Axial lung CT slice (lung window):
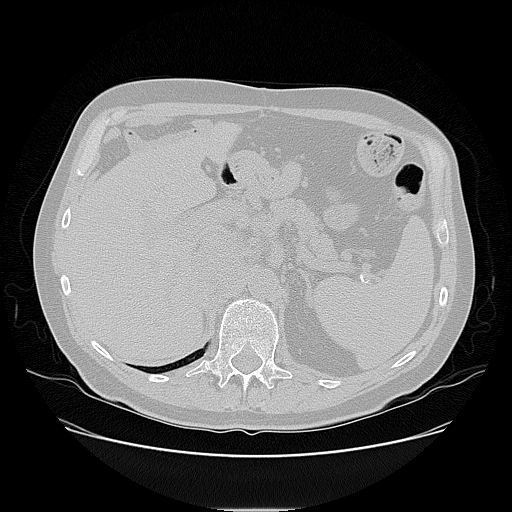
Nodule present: no